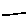
Label: line